What's the difference between 2 images?
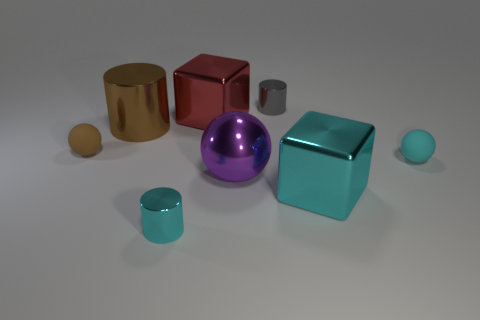
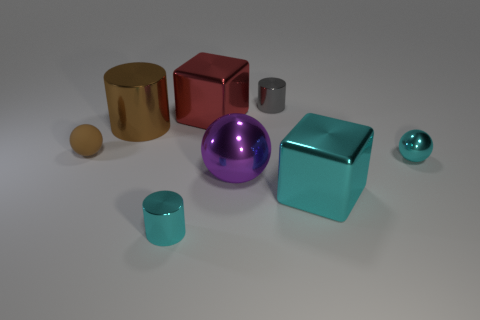
the cyan sphere became shiny
the cyan sphere changed to metal
the cyan ball became metallic
the tiny cyan matte ball right of the brown metallic cylinder became shiny
the tiny cyan matte ball to the right of the small gray metallic thing changed to metal
the tiny cyan matte ball that is on the right side of the big red object turned shiny